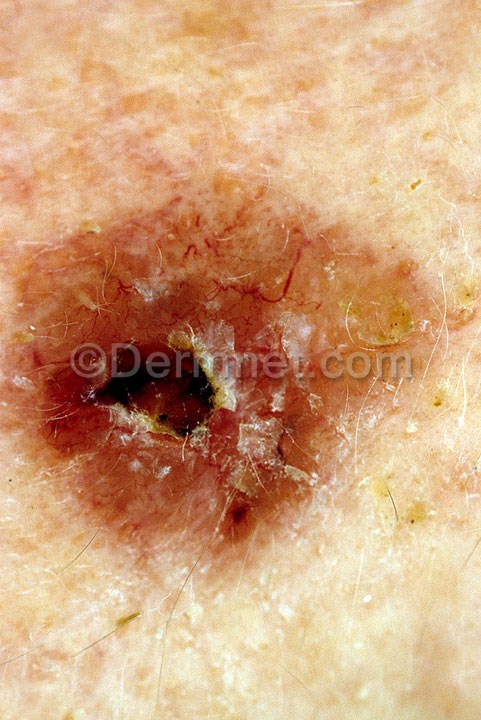
Disease: Actinic Keratosis Basal Cell Carcinoma and other Malignant Lesions